Interaction volume radius: 5 \u00c5
Interaction volume height: 20 \u00c5
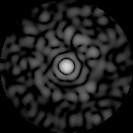
Disorder parameter: 0.8481